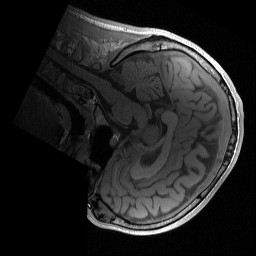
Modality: T1w
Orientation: sagittal
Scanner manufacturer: siemens
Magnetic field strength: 3 T
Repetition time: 2 s
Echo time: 0.0022 s